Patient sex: M
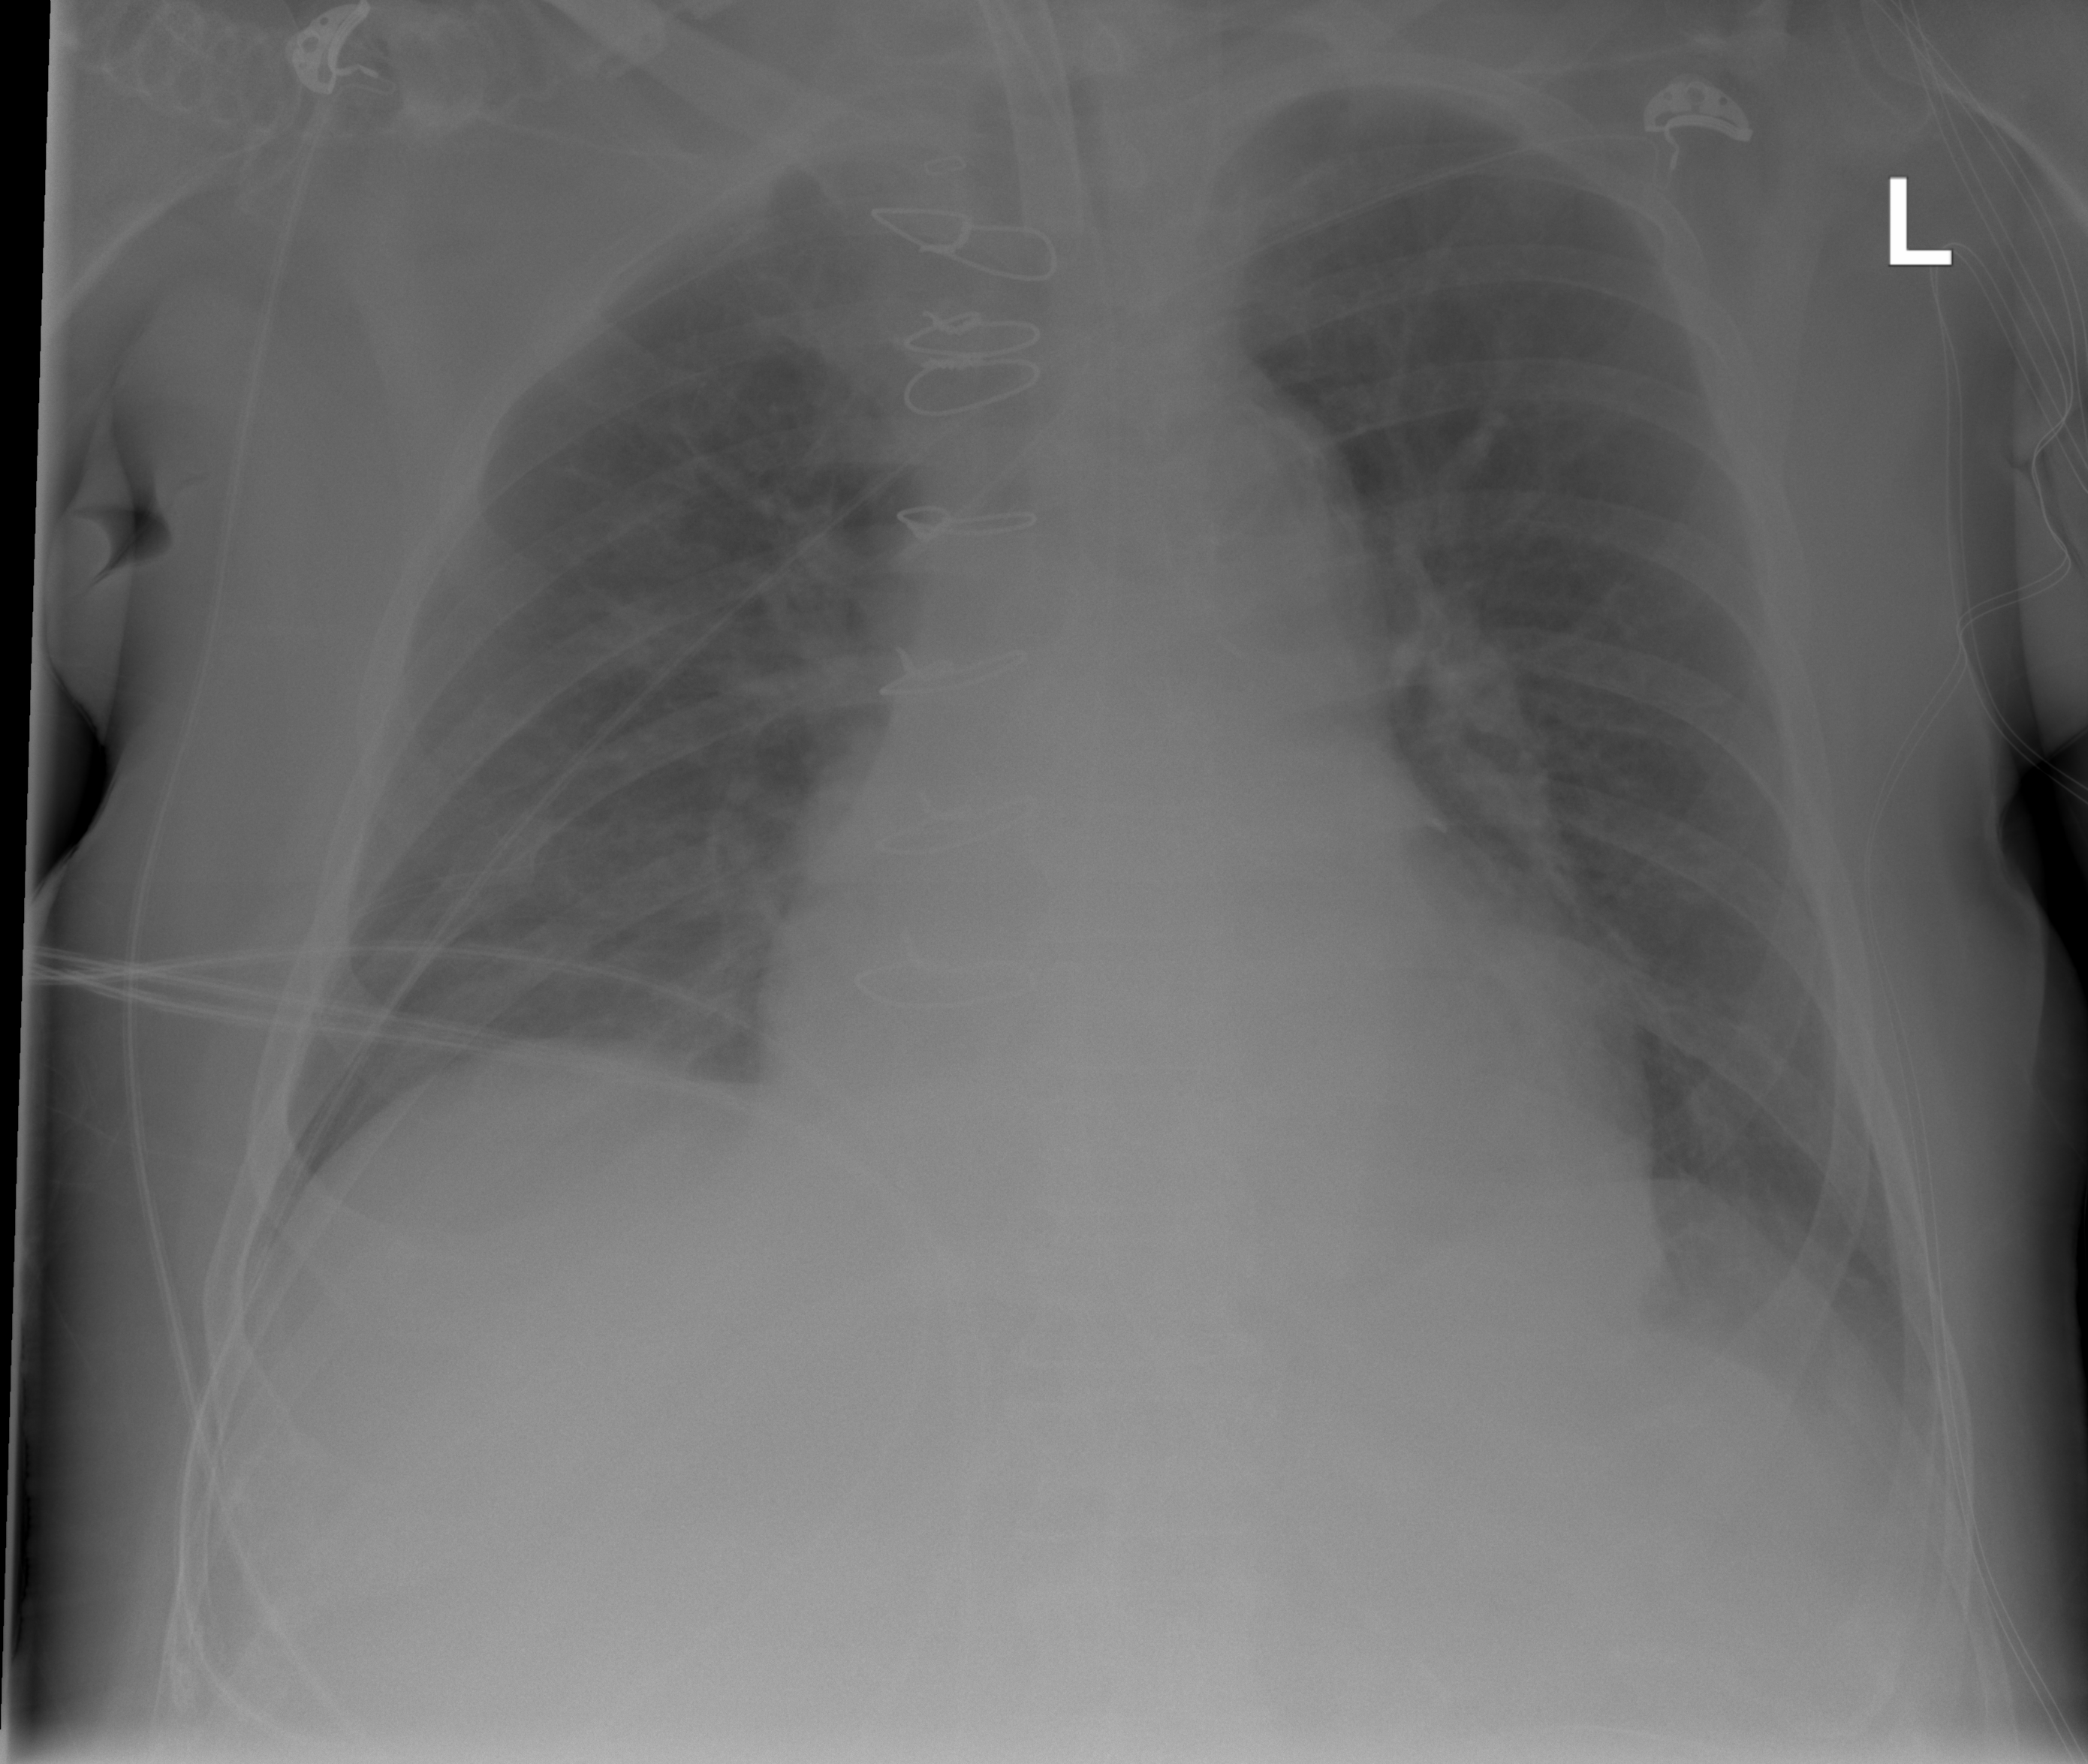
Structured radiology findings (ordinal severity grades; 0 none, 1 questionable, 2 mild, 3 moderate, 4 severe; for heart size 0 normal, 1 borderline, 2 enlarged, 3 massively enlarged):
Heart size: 2
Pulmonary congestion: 0
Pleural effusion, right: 0
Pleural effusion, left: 0
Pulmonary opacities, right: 0
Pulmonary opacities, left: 0
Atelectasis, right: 0
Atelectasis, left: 2